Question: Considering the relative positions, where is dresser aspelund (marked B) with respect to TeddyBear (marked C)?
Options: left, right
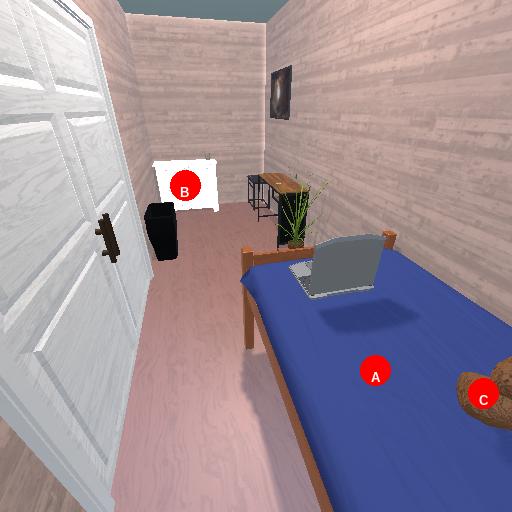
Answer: left